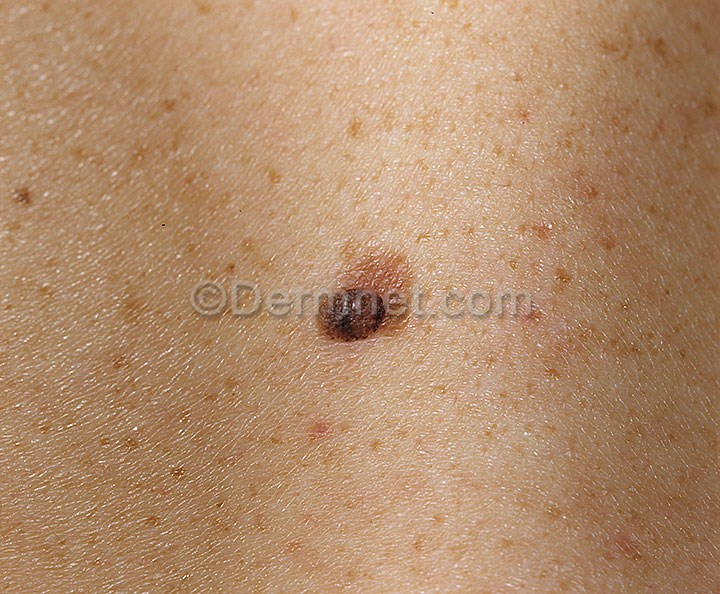
Disease: Melanoma Skin Cancer Nevi and Moles